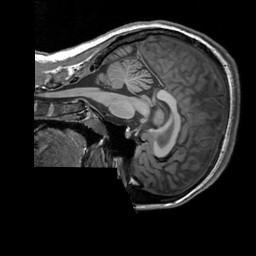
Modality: T1w
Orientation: sagittal
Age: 22
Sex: female
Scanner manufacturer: siemens
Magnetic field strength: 3 T
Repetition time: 2.3 s
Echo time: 0.00303 s